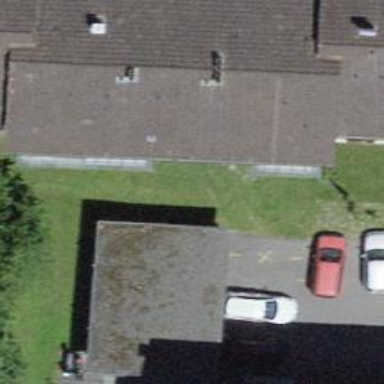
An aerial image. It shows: Garage.